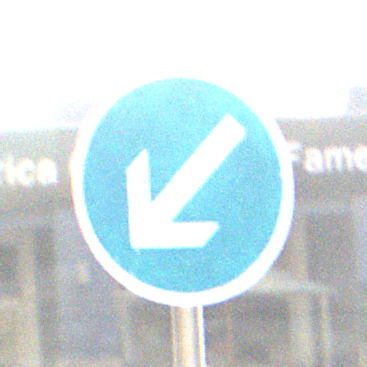
Verkehrszeichen: VorgeschriebeneVorbeifahrtLinks
Umgebung: Outdoor, Urban
Tageszeit: MorningAfternoon
Wetter: PartlyCloudy
Licht: Natural
Jahreszeit: NotSpecified
Kontrast: HighContrast